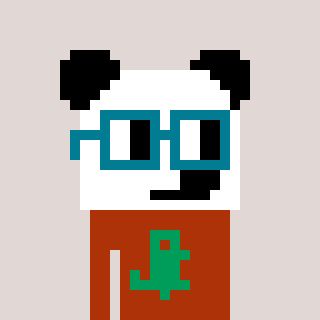
a pixel art character with square dark green glasses, a panda-shaped head and a hotbrown-colored body on a warm background